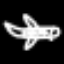
Label: airplane